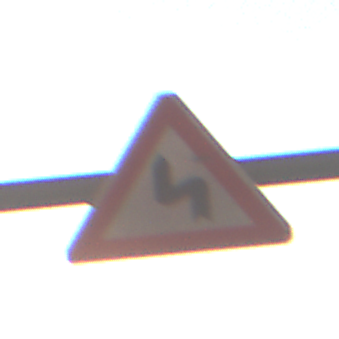
Verkehrszeichen: DoppelkurveZunaechstLinks
Umgebung: Outdoor, Urban
Tageszeit: MorningAfternoon
Wetter: Clear
Licht: Natural
Jahreszeit: NotSpecified
Kontrast: HighContrast